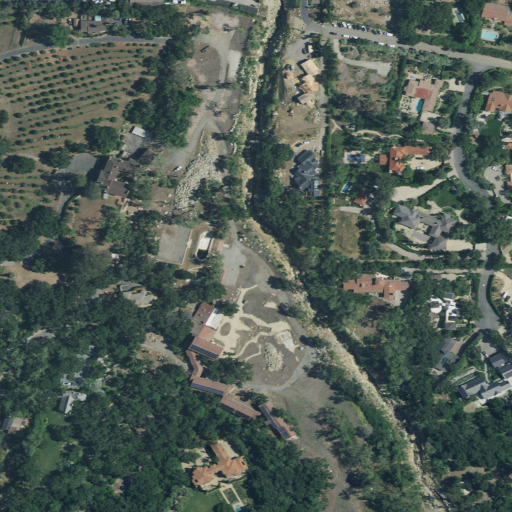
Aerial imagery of valley in California named San Ysidro Canyon containing open development, evergreen forest, shrub, mixed forest, low intensity development, pasture, medium intensity development, and grassland